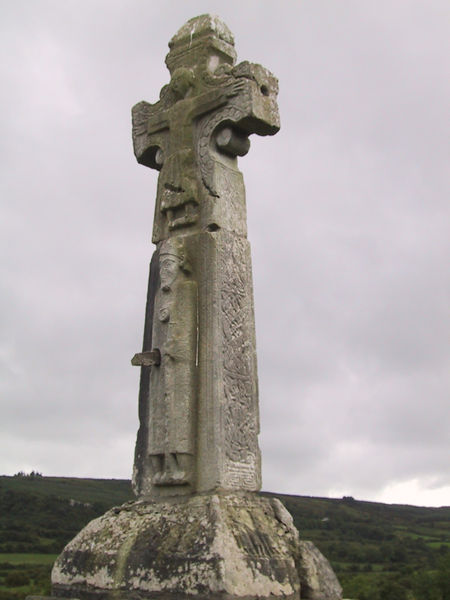
Titel: Hochkreuz von Dysert O’Dea
Standort: Dysert O’Dea (EU - IR)
Schlagwörter: hand, himmel, mann, landschaft, marmor, ornament, sockel, stein, natur, figur, relief, berge, könig, hoch, oben, kreuz, denkmal, schwert, grab, frei, heiliger, gekreuzigt, heiland, christentum, grabstein, verwittert, grabzeichen, penischwert, irisches hochkreuz